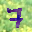
Label: 7